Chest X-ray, AP view. Patient: 62 years old, sex F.
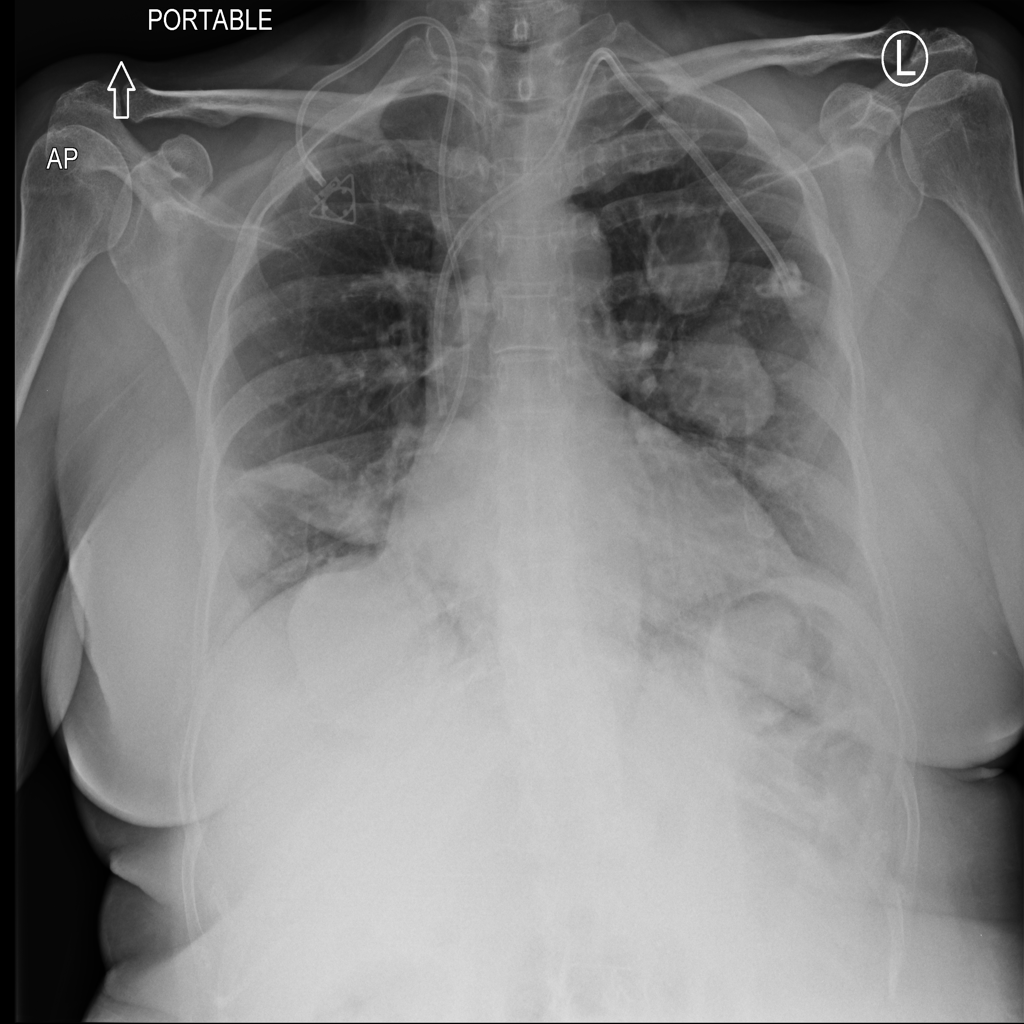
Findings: Atelectasis